Question: With RavenDB it's possible to get the terms of an index. This feature is documented <URL>
Short question: is it somehow possible to get the terms filtered by an other field of the index?
Long question:
We are creating a knowledge base application, where our customers can store topics.
We built an index that is used for fulltext search and we are indexing over all topics. In the index we have 2 queryable properties: CompanyName, Query
'''
public class SearchQueryResult
{
public string Query { get; set; }
public string CompanyName { get; set; }
}
public class FullTextIndex : AbstractIndexCreationTask<Topic, SearchQueryResult>
{
public FullTextIndex()
{
Map = topics => from topic in topics
from content in topic.Content
select new
{
topic.CompanyName,
Query = new object[]
{
content.Title,
content.Description,
content.Article
}
};
Analyzers.Add(x => x.Query, typeof(OurCustomHtmlStandardAnalyzer).AssemblyQualifiedName);
Indexes.Add(x => x.Query, FieldIndexing.Analyzed);
Stores.Add(x => x.Query, FieldStorage.Yes);
}
}
'''
For the fulltext query I can then restrict the results to the according users company.
'''
var results = _documentSession.Query<SearchQueryResult, FullTextIndex>()
.Where(x => x.Query.StartsWith(input))
.Where(x => x.CompanyName == "MyCompany")
.OfType<Topic>()
.ToList();
'''
We want to add an AutoCompletion to our Search Input Field and for this we need to get the terms of the index (Query field)
The problem is, that the index does contain the terms for all companies, where we need only the terms for the current company.
In RavenDB Studio it is possible to get the stored, analyzed terms from the index:

--> How can i get these values with a query in my client code?
Thank you for your advice
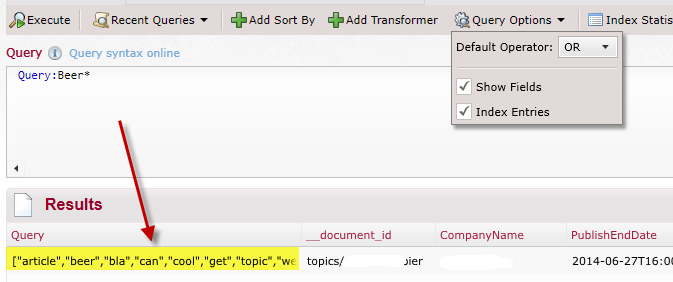
Answer: There is no other way to get the terms of an index. To get the terms the only function that the client api offers is documented <URL>.
So if you have to get the terms filtered by some property value you must move the where clause to the index definition.
If the value to be filtered is known upfront, you can use a static index definition class inheriting from 'AbstractIndexCreationTask'
'''
public class FullTextIndex : AbstractIndexCreationTask<Topic, SearchQueryResult>
{
public FullTextIndex()
{
Map = topics => from topic in topics
where topic.CompanyName == "TheFirm"
from content in topic.Content
select new
{
topic.CompanyName,
Query = new object[]
{
content.Title,
content.Description,
content.Article
}
};
Analyzers.Add(x => x.Query, typeof(OurCustomHtmlStandardAnalyzer).AssemblyQualifiedName);
Indexes.Add(x => x.Query, FieldIndexing.Analyzed);
Stores.Add(x => x.Query, FieldStorage.Yes);
}
}
'''
Note the where clause in the Map part.
If you don't know the filtering value upfront for example if you have multiple companies, you can build a dedicated index for each company. So you end up with some static indexes like FullTextIndexForXXXX, FullTextIndexForYYYY etc.
This Indexes then contain the filtering and you can use the provided GetTerms function of the RavenDB Client api to get the terms.
The index definition(s) must me built dynamically.
I am using a IndexFactory to create the indexes.
(Must be called at application start)
'''
using System;
using System.Collections.Generic;
using System.Linq;
using System.Text;
using Raven.Abstractions.Indexing;
using Raven.Client;
namespace MyNamespace.Data.Index.FullTextIndex
{
public static class FullTextIndexFactory
{
public static void CreateFullTextIndexes(IDocumentStore documentStore)
{
try
{
var companies = GetCompanies(documentStore);
foreach (var company in companies)
{
var indexName = "FullTextIndexFor" + company.Name;
var indexDefinition = CreateIndexDefinition(documentStore, company);
var existingIndexDefinition = documentStore.DatabaseCommands.GetIndex(indexName);
if (existingIndexDefinition == null)
{
CreateIndex(documentStore, indexDefinition, indexName);
continue;
}
if (existingIndexDefinition.Equals(indexDefinition))
continue;
UpdateIndex(documentStore, indexDefinition, indexName);
}
}
catch (Exception exception)
{
// do something with the exception
}
}
public static void CreateIndex(IDocumentStore documentStore, IndexDefinition indexDefinition, string indexName)
{
documentStore.DatabaseCommands.PutIndex(indexName, indexDefinition);
}
public static void UpdateIndex(IDocumentStore documentStore, IndexDefinition indexDefinition, string indexName)
{
documentStore.DatabaseCommands.DeleteIndex(indexName);
CreateIndex(documentStore, indexDefinition, indexName);
}
public static IndexDefinition CreateIndexDefinition(IDocumentStore documentStore, Company company)
{
var indexDefinition = new IndexDefinition();
var mapBuilder = new StringBuilder();
mapBuilder.AppendLine("docs.Topics.SelectMany(topic => topic.Content, (topic, content) => new");
mapBuilder.AppendLine("{");
mapBuilder.AppendLine(" topic = topic,");
mapBuilder.AppendLine(" content = content");
mapBuilder.AppendLine("})");
mapBuilder.AppendFormat(".Where(this0 => this0.topic.CompanyName == "{0}")", company.Name);
mapBuilder.AppendLine(".Select(this0 => new ");
mapBuilder.AppendLine("{");
mapBuilder.AppendLine(" CompanyName = this0.topic.CompanyName,");
mapBuilder.AppendLine(" Query = new object[]");
mapBuilder.AppendLine(" {");
mapBuilder.AppendLine(" this0.content.Value.Title,");
mapBuilder.AppendLine(" this0.content.Value.Description,");
mapBuilder.AppendLine(" this0.content.Value.Article");
mapBuilder.AppendLine(" },");
mapBuilder.AppendLine(" PublishStartDate = this0.topic.PublishStartDate,");
mapBuilder.AppendLine(" PublishEndDate = this0.topic.PublishEndDate,");
mapBuilder.AppendLine("})");
var map = mapBuilder.ToString();
indexDefinition.Maps.Add(map);
indexDefinition.Name = "FullTextIndexFor" + company.Name;
var analyzerAssemblyQualifiedName = typeof(CustomFullTextAnalyzer).AssemblyQualifiedName;
indexDefinition.Analyzers.Add("Query", analyzerAssemblyQualifiedName);
indexDefinition.Stores.Add("Query", FieldStorage.Yes);
return indexDefinition;
}
private static IEnumerable<Company> GetCompanies(IDocumentStore documentStore)
{
using (var session = documentStore.OpenSession())
{
return session.Query<Company>().ToList();
}
}
}
}
'''
Hopefully this helps if anyone has similar requirements.